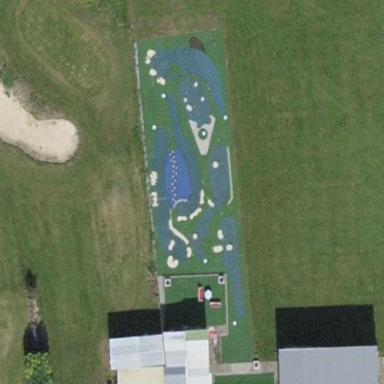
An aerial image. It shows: Grassy area used as driving range for golf.